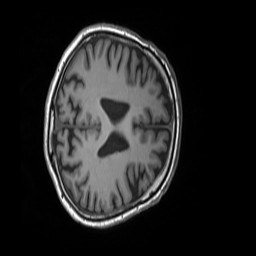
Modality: T1w
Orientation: axial
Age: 73
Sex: male
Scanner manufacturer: siemens
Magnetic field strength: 3 T
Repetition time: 1.55 s
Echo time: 0.00234 s